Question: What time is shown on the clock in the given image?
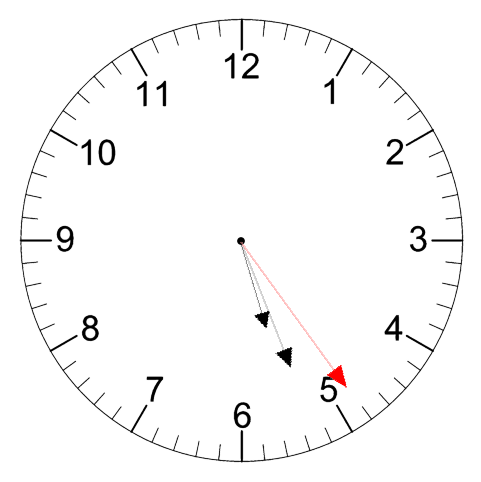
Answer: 05:26:24